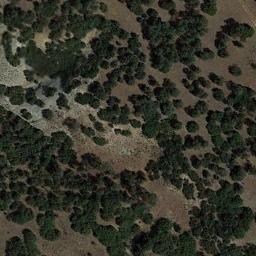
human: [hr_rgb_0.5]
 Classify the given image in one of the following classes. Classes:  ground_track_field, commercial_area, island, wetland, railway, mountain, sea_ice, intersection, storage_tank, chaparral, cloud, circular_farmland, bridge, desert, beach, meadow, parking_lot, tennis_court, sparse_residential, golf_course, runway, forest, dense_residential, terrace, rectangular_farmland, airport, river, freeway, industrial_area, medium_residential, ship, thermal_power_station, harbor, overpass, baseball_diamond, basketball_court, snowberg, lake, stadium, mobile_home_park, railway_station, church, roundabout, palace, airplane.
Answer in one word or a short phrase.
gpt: chaparral